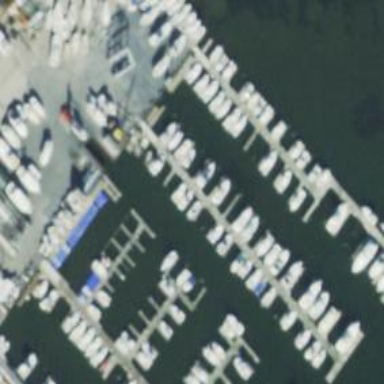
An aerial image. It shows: Pier with mooring facilities.